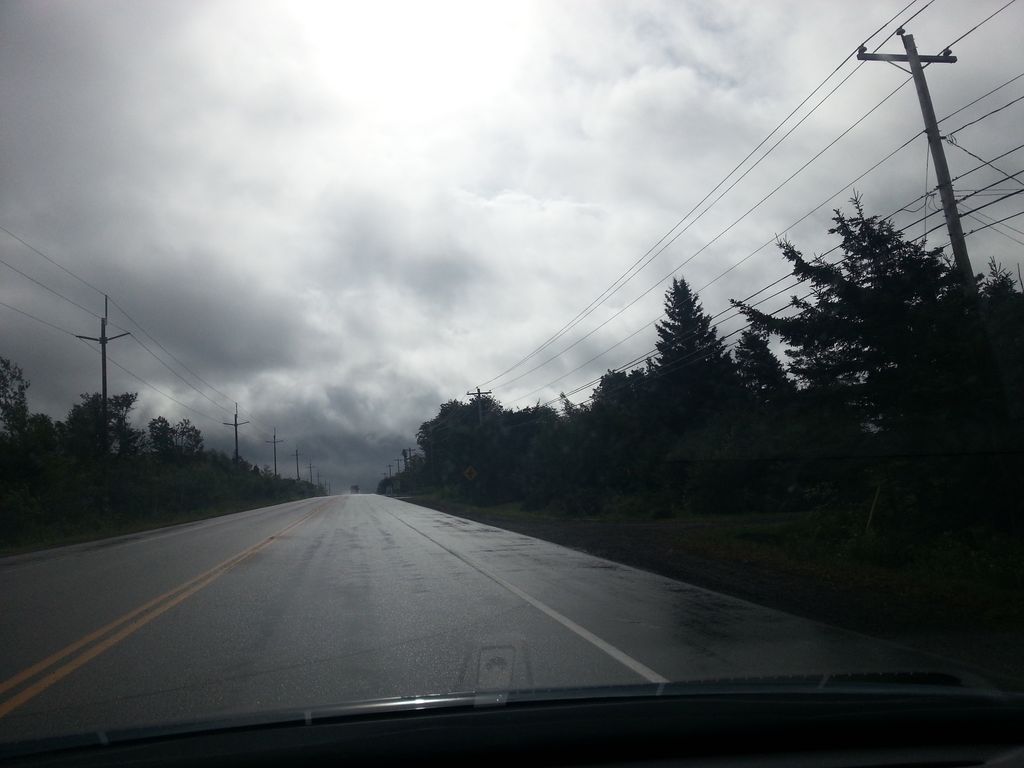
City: charlottetown